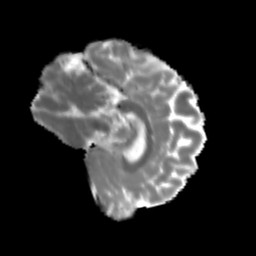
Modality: MD
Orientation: sagittal
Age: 47
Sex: male
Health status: healthy
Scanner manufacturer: siemens
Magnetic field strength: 3 T
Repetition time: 3.6 s
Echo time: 0.092 s